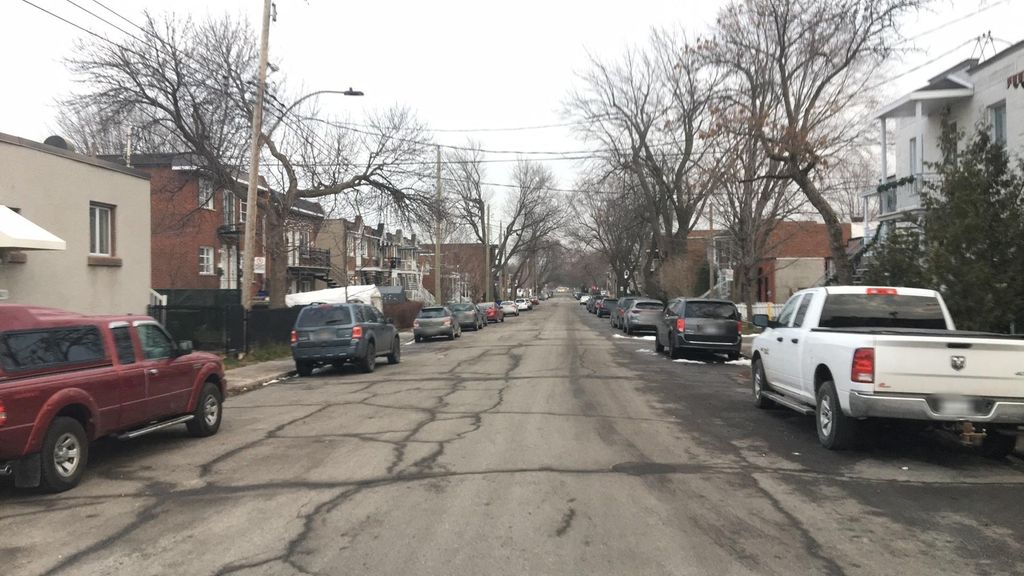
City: montreal